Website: home-depot
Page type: billing-address
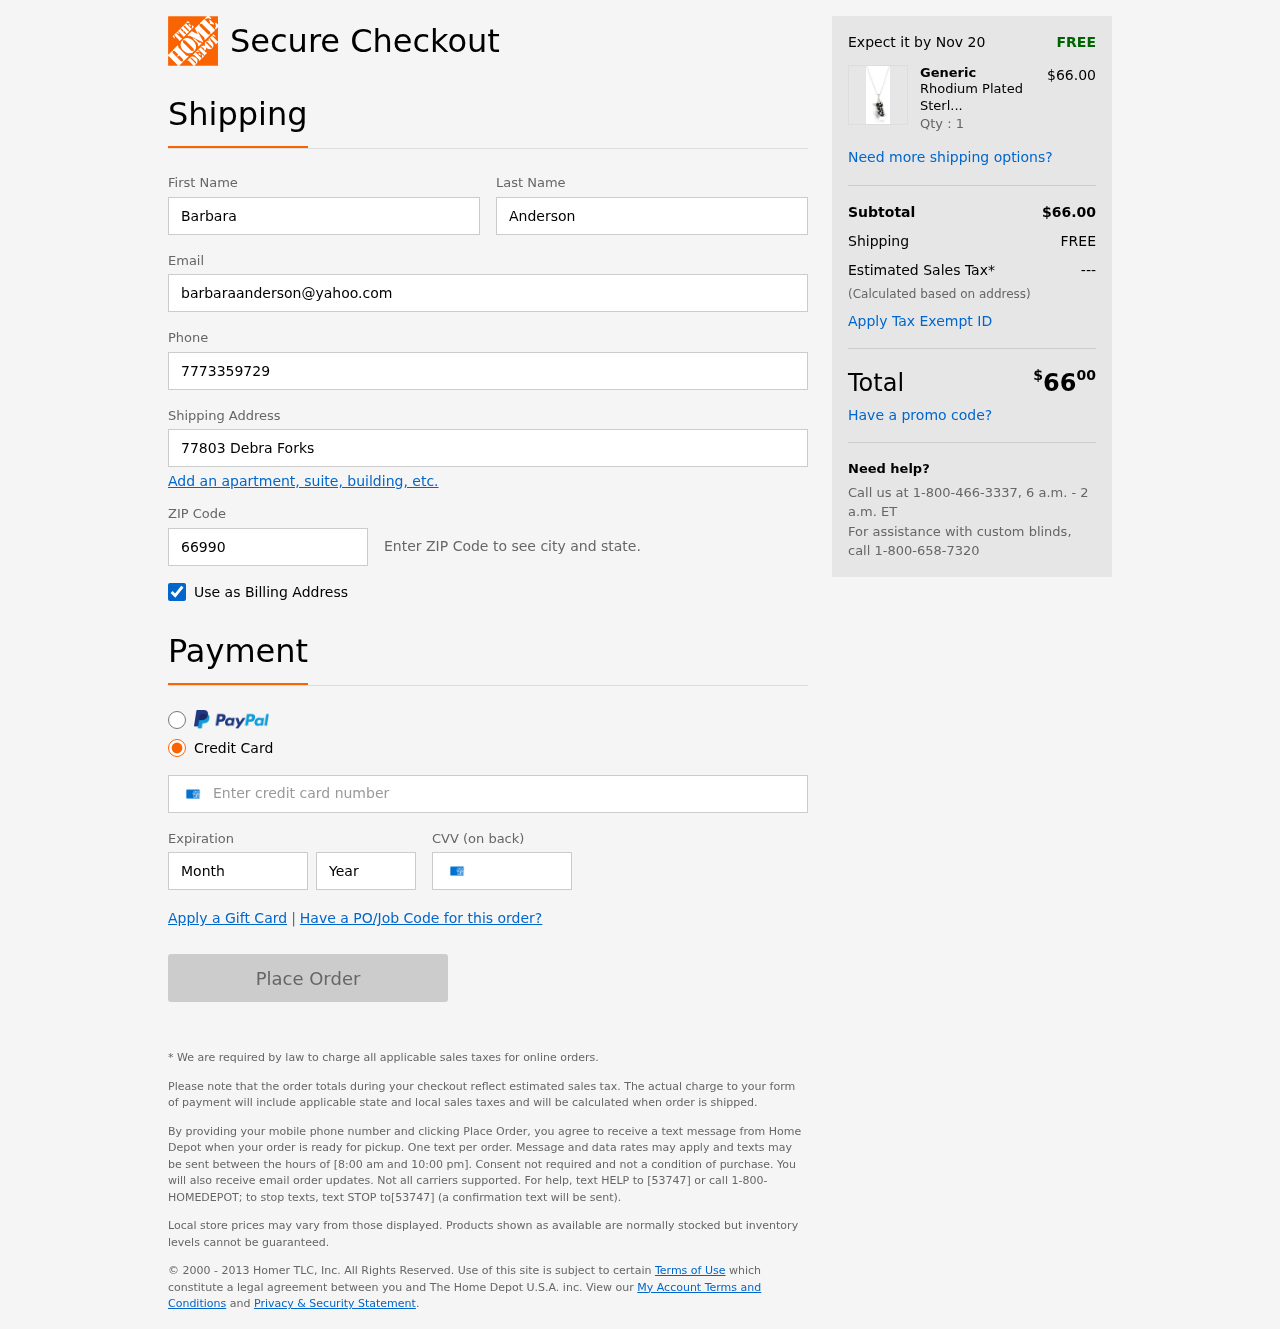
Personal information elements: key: PII_FIRSTNAME
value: Barbara
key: PII_LASTNAME
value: Anderson
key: PII_EMAIL
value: barbaraanderson@yahoo.com
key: PII_PHONE
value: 7773359729
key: PII_STREET
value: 77803 Debra Forks
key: PII_POSTCODE
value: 66990
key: PII_CARD_NUMBER
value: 3466 2812 8086 791
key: PII_CARD_EXPIRY_MONTH
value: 04
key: PII_CARD_CVV
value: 4081
Product elements: key: PRODUCT1_BRAND
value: Generic
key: PRODUCT1_NAME
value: Rhodium Plated Sterling Silver Penguin Pendant Necklace, 18"
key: PRODUCT1_PRICE
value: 66
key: PRODUCT1_QUANTITY
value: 1
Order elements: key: ORDER_DELIVERY_DATE
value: Nov 20
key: ORDER_SUBTOTAL
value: $66.00
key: ORDER_SHIPPING_COST
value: FREE
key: ORDER_TAX
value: ---
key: ORDER_TOTAL2
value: $6600